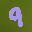
Label: 9